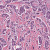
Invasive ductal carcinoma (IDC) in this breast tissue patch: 1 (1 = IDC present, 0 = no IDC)